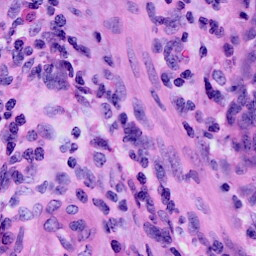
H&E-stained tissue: Cervix